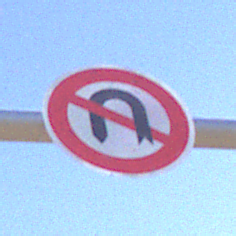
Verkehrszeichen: VerbotWenden
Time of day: SunriseSunset
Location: Outdoor (Nature)
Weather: Clear
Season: NotSpecified
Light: Natural